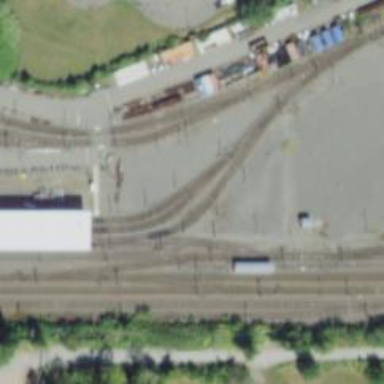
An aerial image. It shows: Light rail yard with electrified contact lines.